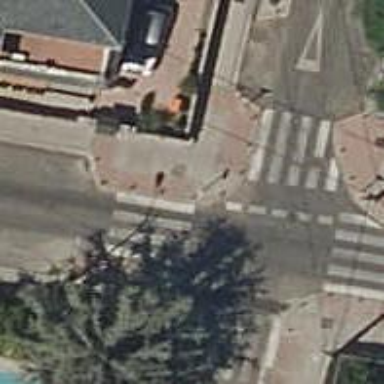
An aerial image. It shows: Crossing with traffic signals.